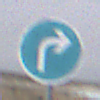
Verkehrszeichen: VorgeschriebeneFahrtrichtungRechts
Umgebung: Outdoor, Nature
Tageszeit: Midday
Wetter: PartlyCloudy
Licht: Natural
Jahreszeit: NotSpecified
Kontrast: MediumContrast